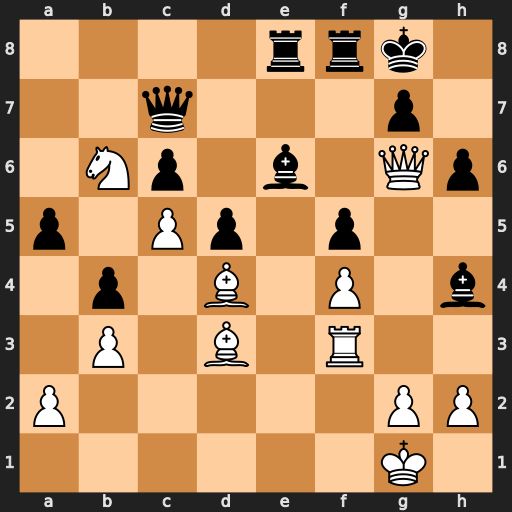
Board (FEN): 4rrk1/2q3p1/1Np1b1Qp/p1Pp1p2/1p1B1P1b/1P1B1R2/P5PP/6K1
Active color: w
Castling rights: -
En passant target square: -
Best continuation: Rh3 Qf7 Qxf7+ Bxf7 Rxh4